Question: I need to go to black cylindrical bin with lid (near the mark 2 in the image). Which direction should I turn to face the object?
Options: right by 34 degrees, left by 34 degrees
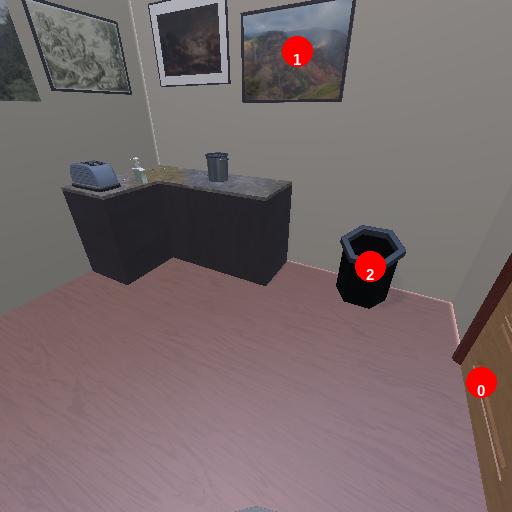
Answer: right by 34 degrees